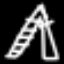
Label: The Eiffel Tower